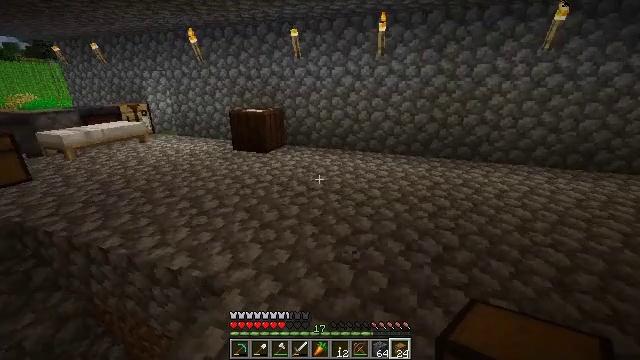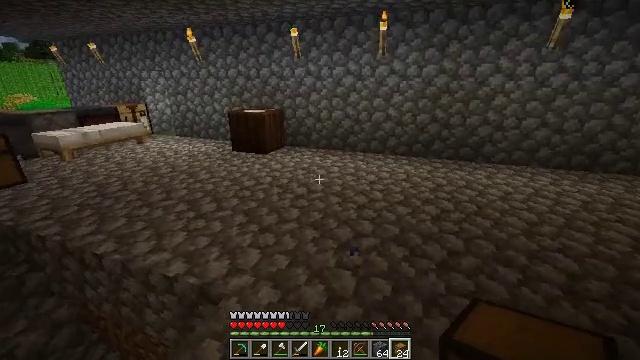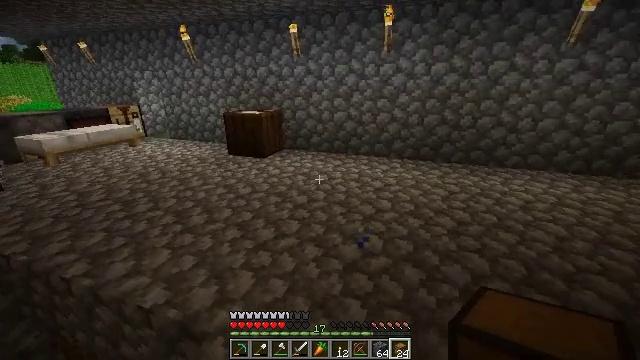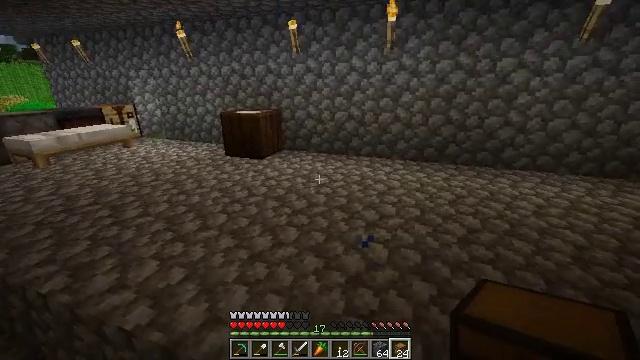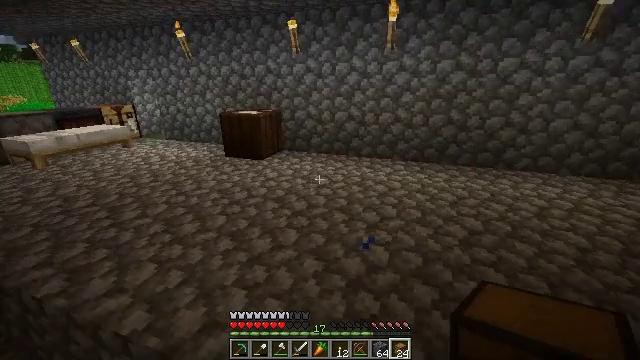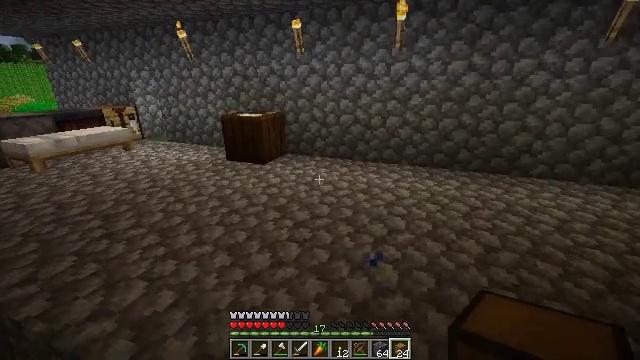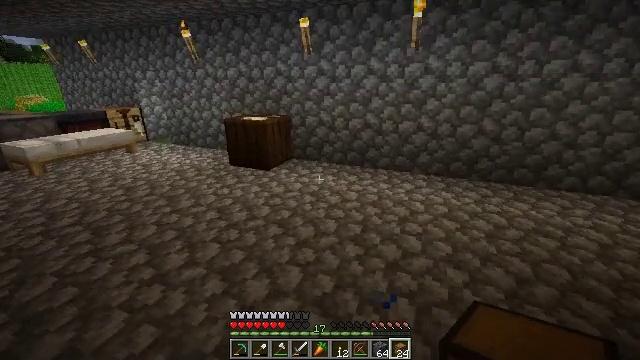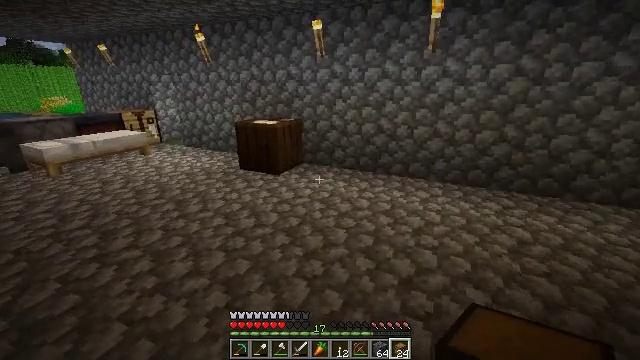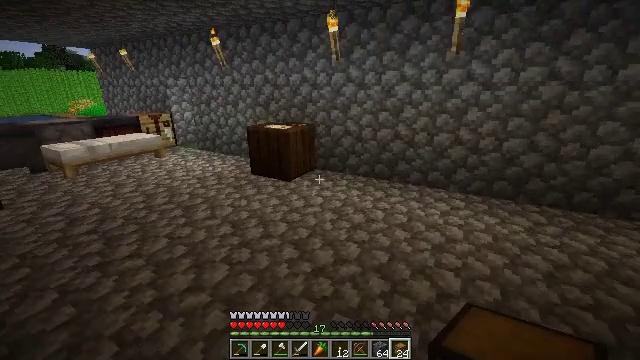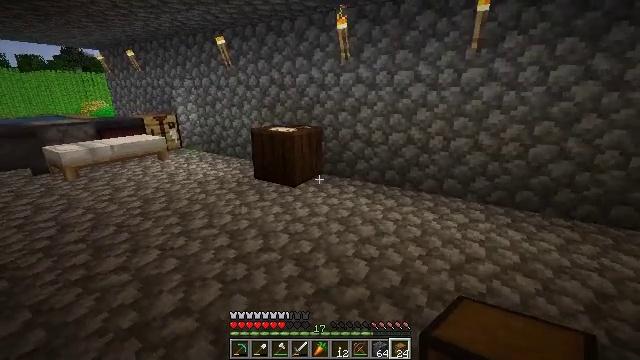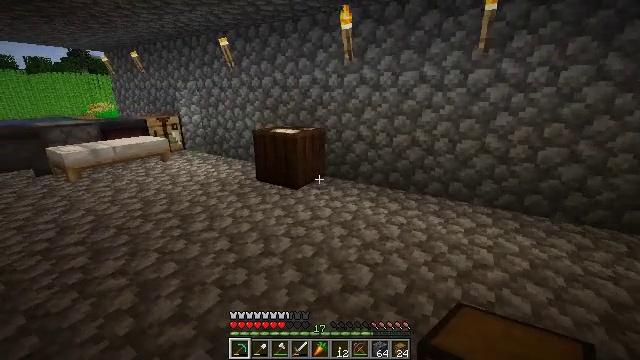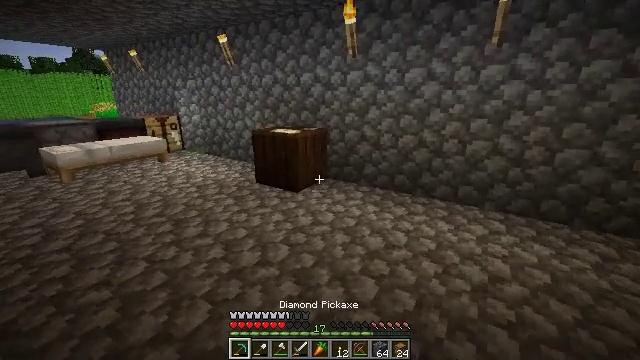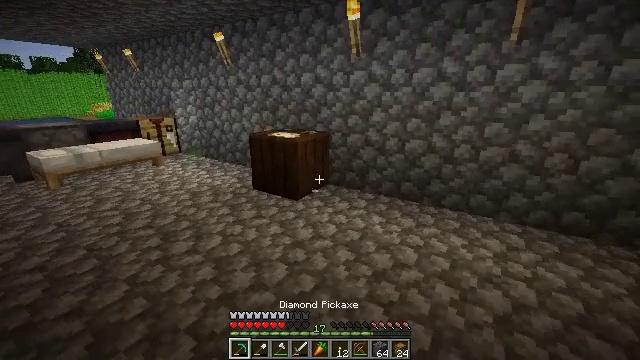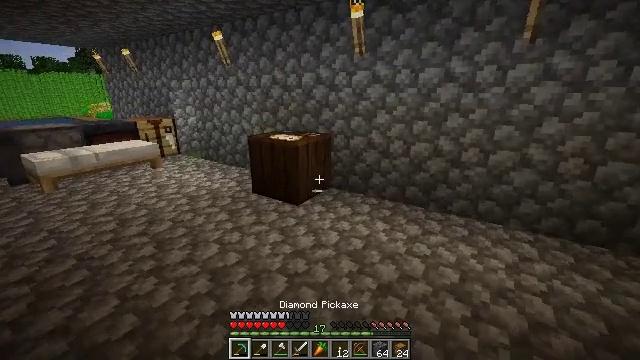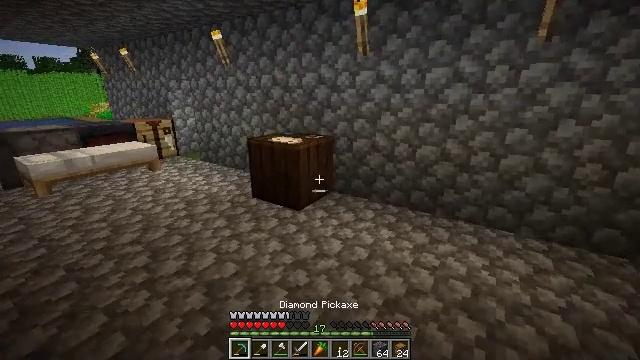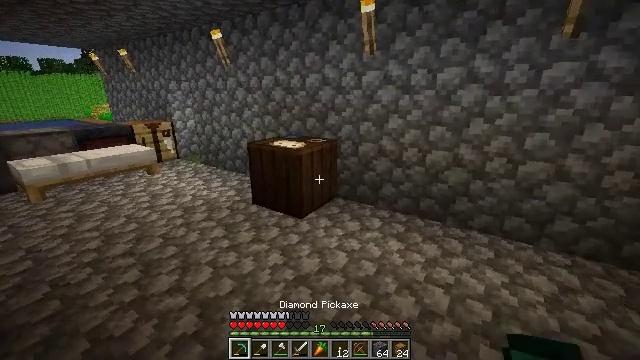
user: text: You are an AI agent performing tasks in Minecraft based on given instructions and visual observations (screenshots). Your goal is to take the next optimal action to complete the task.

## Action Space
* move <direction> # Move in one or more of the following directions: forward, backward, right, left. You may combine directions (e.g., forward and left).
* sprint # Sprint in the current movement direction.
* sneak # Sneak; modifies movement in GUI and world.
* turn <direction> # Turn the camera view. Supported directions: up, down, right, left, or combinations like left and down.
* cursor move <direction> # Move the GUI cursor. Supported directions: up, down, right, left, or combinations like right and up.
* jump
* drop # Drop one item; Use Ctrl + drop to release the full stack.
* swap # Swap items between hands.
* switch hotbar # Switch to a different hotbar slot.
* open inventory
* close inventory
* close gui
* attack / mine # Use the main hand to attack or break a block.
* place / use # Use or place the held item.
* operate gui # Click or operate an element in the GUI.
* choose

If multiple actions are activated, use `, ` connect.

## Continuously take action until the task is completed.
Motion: motion action
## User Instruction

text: Break the cartography table.
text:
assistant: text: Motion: move forward
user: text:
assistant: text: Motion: move forward
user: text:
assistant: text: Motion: move forward
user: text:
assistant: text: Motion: move forward
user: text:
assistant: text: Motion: move forward, turn left
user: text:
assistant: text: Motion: move forward, turn left
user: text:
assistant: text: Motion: move forward, turn left
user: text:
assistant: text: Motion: move forward, turn left
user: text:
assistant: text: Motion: move forward, turn left
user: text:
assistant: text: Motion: move forward, switch to hotbar 1
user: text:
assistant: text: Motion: move forward, switch to hotbar 1
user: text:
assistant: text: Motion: move forward, switch to hotbar 1
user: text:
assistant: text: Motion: move forward, switch to hotbar 1
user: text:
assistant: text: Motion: move forward, switch to hotbar 1
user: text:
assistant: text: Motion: move forward
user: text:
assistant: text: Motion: move forward, turn left
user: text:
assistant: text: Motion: turn left
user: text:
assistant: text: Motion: turn left
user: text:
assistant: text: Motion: no_op
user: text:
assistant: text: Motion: no_op
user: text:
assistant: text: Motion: no_op
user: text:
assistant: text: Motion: no_op
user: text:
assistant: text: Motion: turn left
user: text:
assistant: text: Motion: turn left
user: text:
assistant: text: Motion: no_op
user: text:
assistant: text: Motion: no_op
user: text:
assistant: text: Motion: no_op
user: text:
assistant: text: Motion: no_op
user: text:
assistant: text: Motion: no_op
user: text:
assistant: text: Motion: no_op